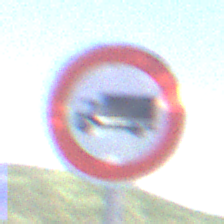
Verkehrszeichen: VerbotFuerKraftfahrzeugeUeberDreiKommaFuenfTonnen
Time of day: MorningAfternoon
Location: Outdoor (RoadRail)
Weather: PartlyCloudy
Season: NotSpecified
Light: Natural